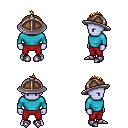
a pixel art fantasy rpg character, male body template, dark elf, purple skin, teal long-sleeve shirt, red pants, blonde mohawk hairstyle, chain helm, metal boots, four views (front, back, left, right), 2x2 character sprite sheet, small pixel art, hard edges, no anti-aliasing